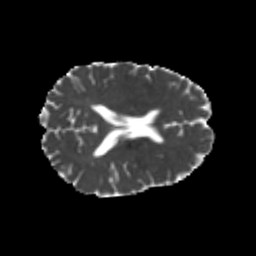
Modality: MD
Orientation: axial
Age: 24
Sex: male
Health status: healthy
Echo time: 0.074 s